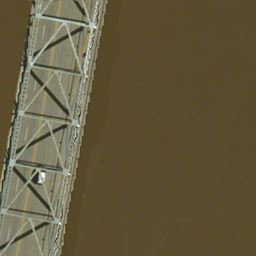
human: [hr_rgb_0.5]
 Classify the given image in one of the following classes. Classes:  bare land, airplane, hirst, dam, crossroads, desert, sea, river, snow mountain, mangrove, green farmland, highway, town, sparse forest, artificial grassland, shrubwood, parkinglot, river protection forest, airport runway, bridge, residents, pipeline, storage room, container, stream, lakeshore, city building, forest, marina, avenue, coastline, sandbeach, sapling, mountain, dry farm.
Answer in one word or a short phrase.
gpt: bridge